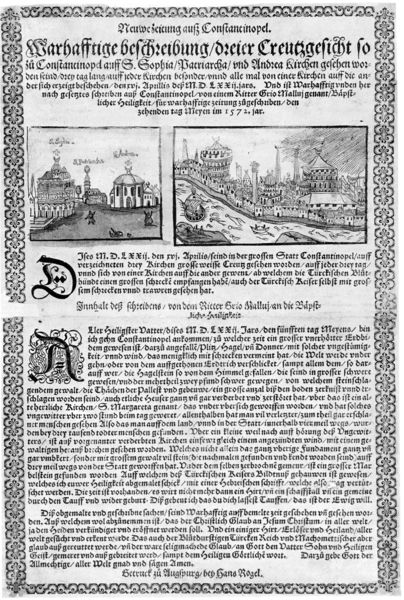
Titel: Neuwe Zeitung auß Constantinopel
Standort: Zürich.
Institution: Wickiana
Schlagwörter: mann, wasser, weiß, fluss, landschaft, menschen, stadt, frau, grau, schwarz, säulen, zeichnung, gebäude, muster, ornament, alt, architektur, geschichte, rahmen, kirche, gotik, boot, turm, schiff, schrift, bilder, schlafen, mauer, grafik, graphik, spalten, rand, kuppel, bordüre, verzierung, deutsch, kirchen, buch, burg, kreuz, türme, kran, druck, druckgraphik, initialen, stich, seite, illustration, schwarzweiß, text, zeitung, überschrift, buchdruck, buchseite, verziert, initialien, gedicht, absätze, zeltlager, überschwemmung, zeilen, urkunde, skizzen, zierrand, ornamentik, kupferstich, fraktur, gothisch, flugblatt, handschrift, beschreibung, dokument, zelt, zeichnungen, nachricht, neuzeit, buchmalerei, typenschrift, artikel, konstantinopel, majuskel, bekanntmachung, illustrationen, majuskeln, kalligrafie, manuskript, kreuzfahrer, menshcne, heerlager, zeltstadt, nachrichten, illustation, guttenberg